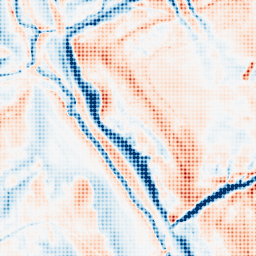
Category: classical
Decomposition family: gaussian_anisotropic
Decomposition parameters: sigma_x: 10
sigma_y: 5
Upsampling method: sinc_blackman
Upsampling parameters: scale: 8
kernel_size: 8
Upsampling scale: 8